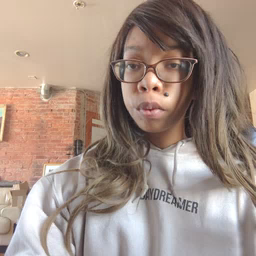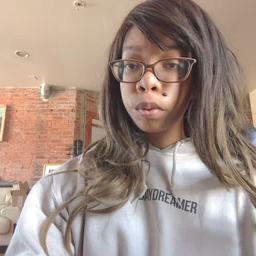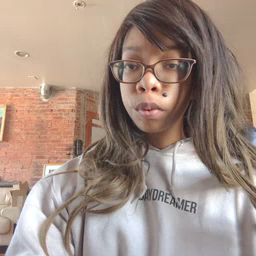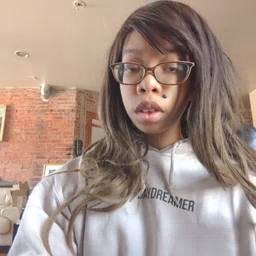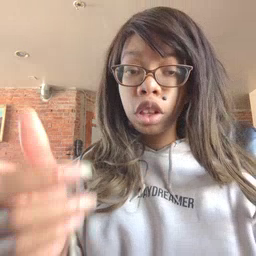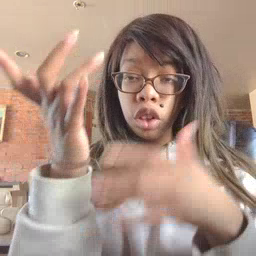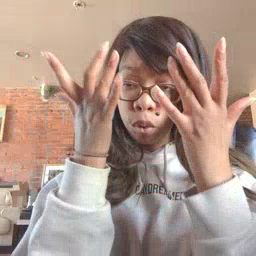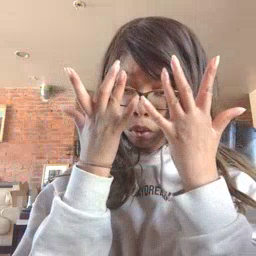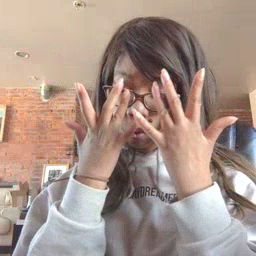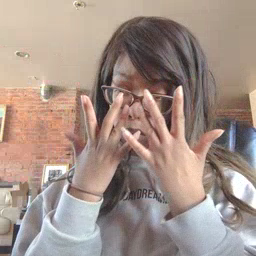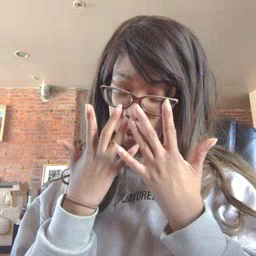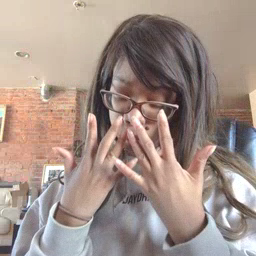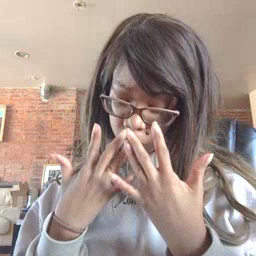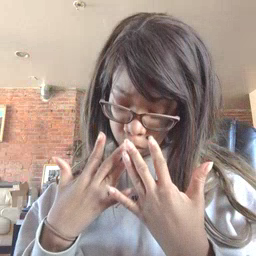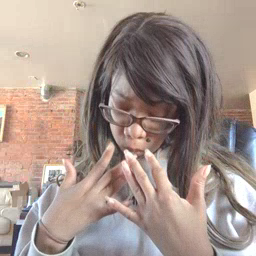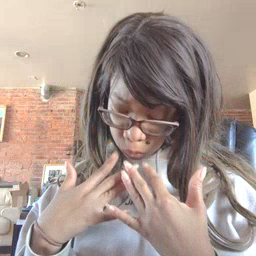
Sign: sad